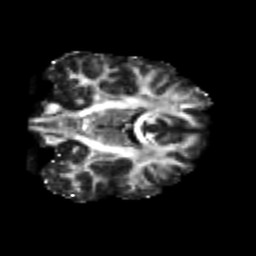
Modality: FA
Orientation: coronal
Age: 26
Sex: male
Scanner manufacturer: siemens
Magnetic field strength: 3 T
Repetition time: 3.5 s
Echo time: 0.125 s